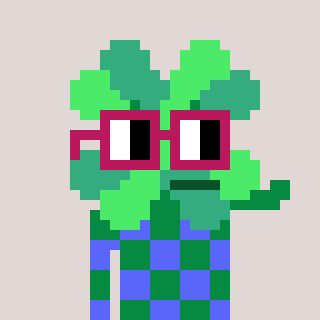
a pixel art character with square dark red glasses, a clover-shaped head and a purple-colored body on a warm background